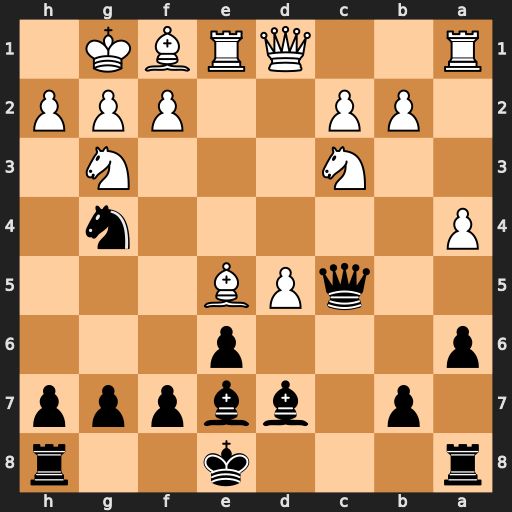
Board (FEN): r3k2r/1p1bbppp/p3p3/2qPB3/P5n1/2N3N1/1PP2PPP/R2QRBK1
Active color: b
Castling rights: kq
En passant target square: -
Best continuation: Qxf2+ Kh1 Bc5